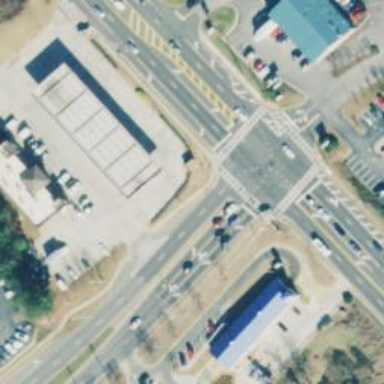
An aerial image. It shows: Marked crossing on the road.